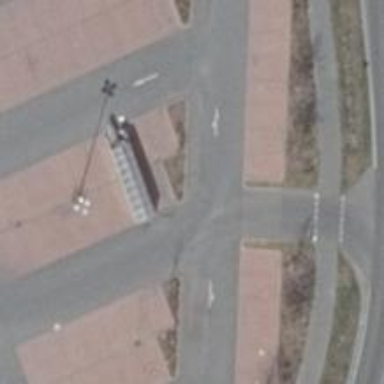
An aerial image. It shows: Asphalt parking aisle designated as service road.